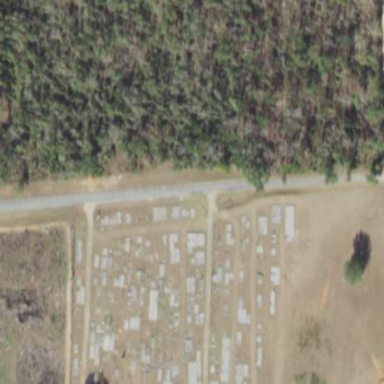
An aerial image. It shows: Cemetery.